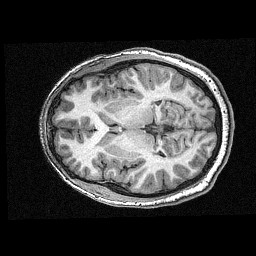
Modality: T1w
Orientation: axial
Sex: male